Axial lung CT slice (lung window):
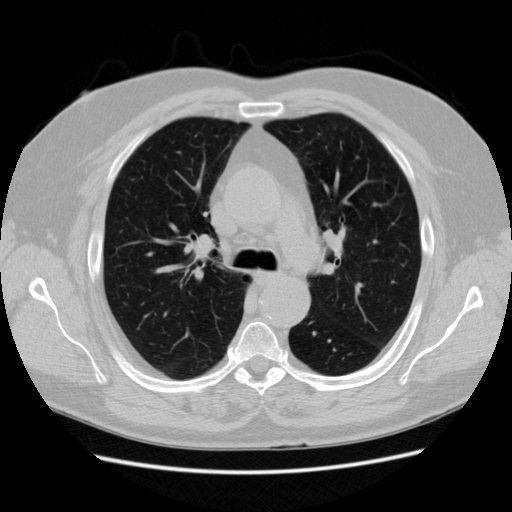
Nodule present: no